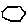
Label: hexagon